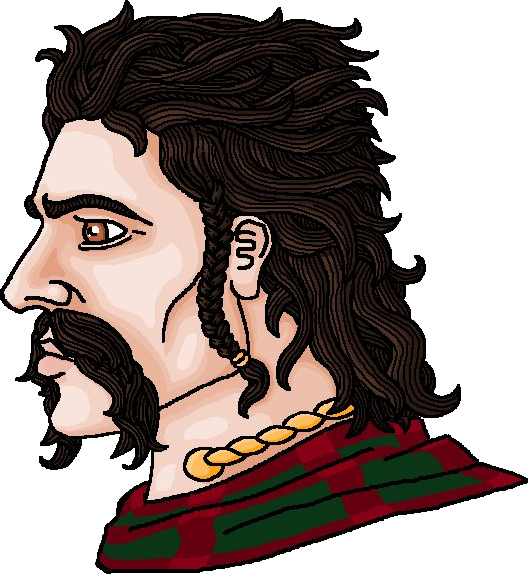
Label: 4_Yes_Chad